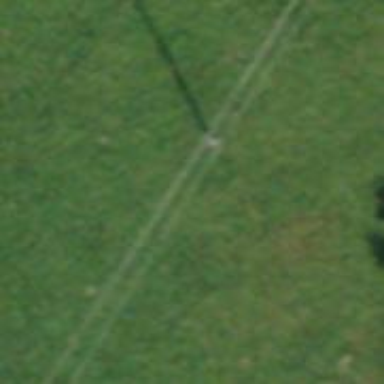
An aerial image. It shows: Power pole.